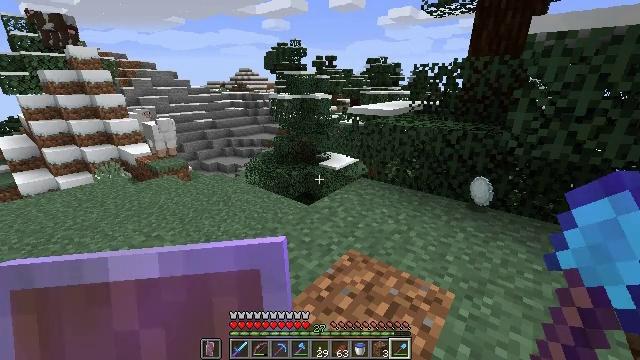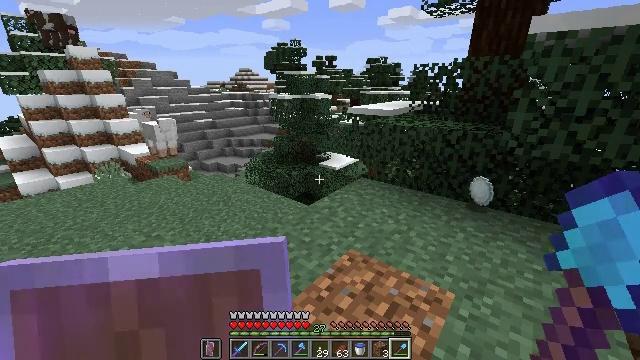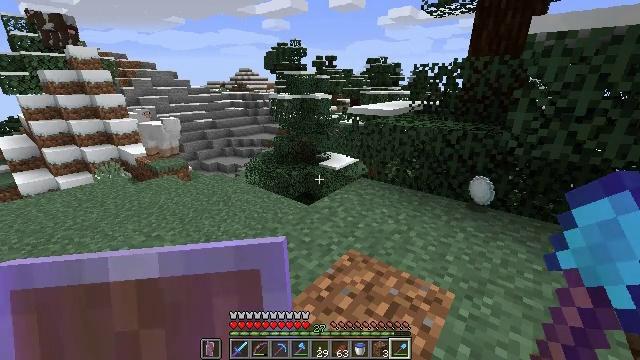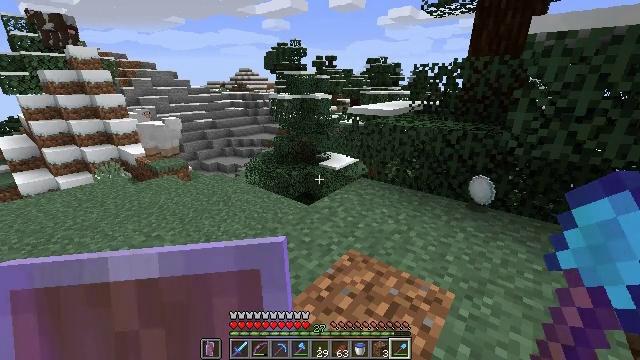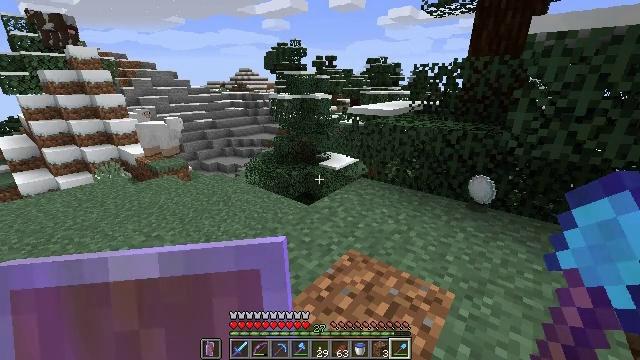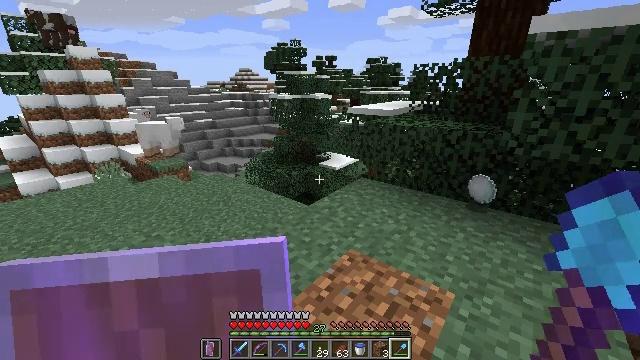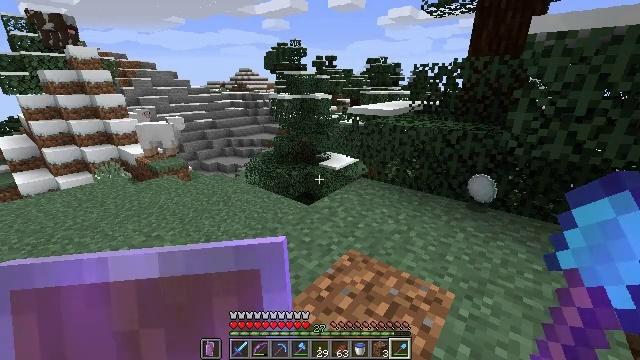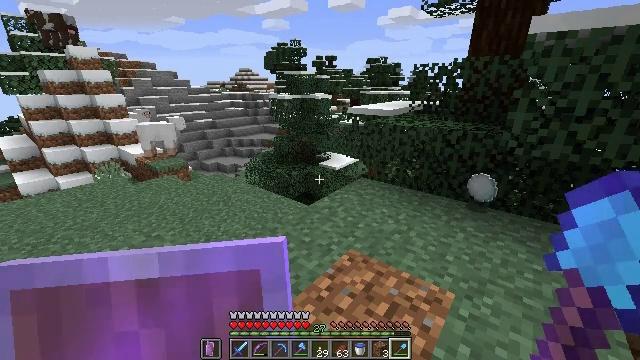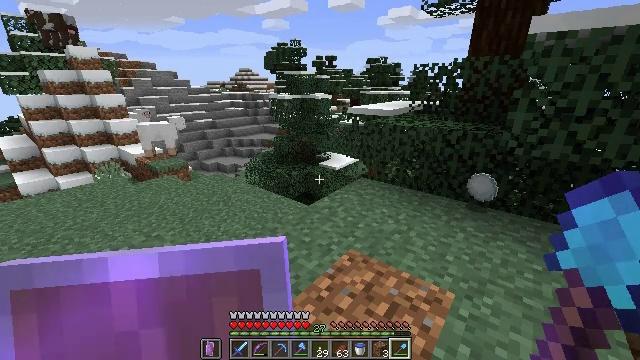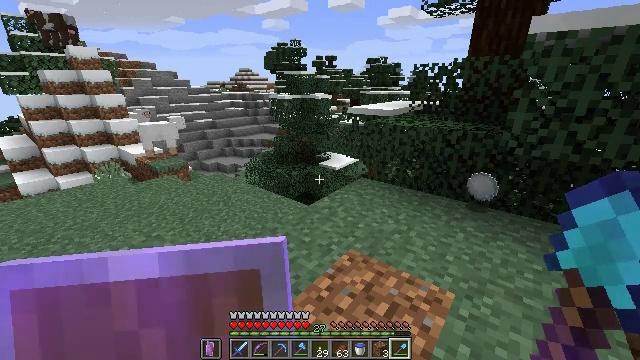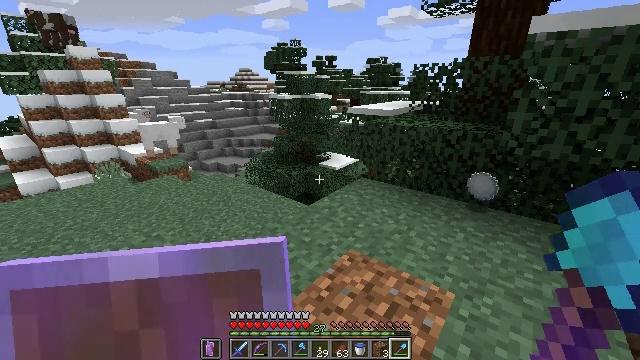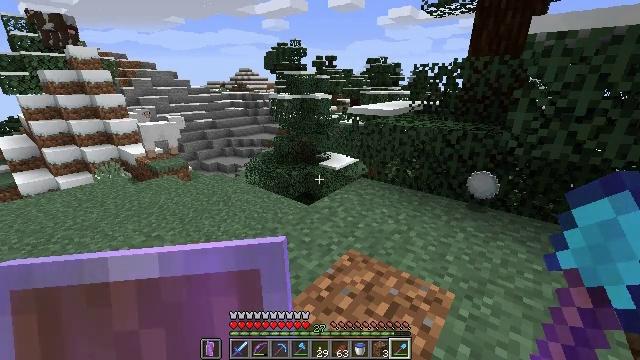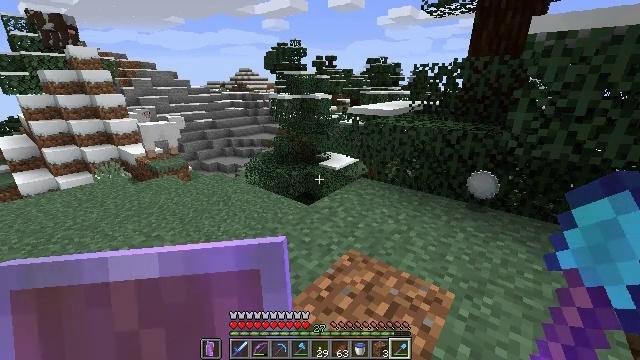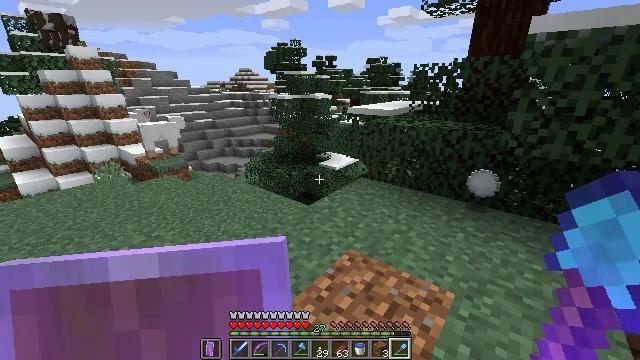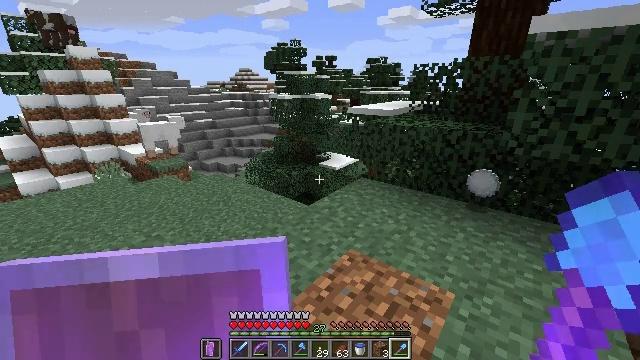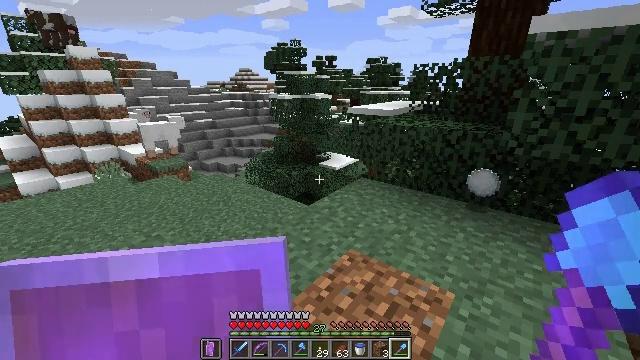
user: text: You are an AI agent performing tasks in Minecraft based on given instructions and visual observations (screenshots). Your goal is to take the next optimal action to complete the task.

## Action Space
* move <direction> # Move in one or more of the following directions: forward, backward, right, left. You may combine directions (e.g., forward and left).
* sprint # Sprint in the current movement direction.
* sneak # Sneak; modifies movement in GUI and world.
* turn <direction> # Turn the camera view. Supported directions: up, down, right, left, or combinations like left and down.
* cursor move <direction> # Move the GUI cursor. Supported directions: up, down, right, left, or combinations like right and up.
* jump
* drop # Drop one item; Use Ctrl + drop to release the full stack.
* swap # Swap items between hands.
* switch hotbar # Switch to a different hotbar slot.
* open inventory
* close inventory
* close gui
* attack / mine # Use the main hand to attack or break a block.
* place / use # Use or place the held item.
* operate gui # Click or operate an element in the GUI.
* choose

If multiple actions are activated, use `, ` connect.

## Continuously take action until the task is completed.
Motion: motion action
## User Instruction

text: Dig up the snow layers.
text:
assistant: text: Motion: no_op
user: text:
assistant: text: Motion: no_op
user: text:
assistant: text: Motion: no_op
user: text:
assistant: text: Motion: no_op
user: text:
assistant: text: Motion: no_op
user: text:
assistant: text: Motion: no_op
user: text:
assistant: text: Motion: no_op
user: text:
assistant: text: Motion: no_op
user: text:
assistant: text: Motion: no_op
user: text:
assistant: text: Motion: no_op
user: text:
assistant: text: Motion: no_op
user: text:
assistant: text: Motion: no_op
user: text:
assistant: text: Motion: no_op
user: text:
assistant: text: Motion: no_op
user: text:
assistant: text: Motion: no_op
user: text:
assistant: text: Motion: no_op
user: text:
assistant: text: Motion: no_op
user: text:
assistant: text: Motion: no_op
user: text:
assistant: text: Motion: no_op
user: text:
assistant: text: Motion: no_op
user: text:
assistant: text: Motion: no_op
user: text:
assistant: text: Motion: no_op
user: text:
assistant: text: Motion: no_op
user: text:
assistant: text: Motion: no_op
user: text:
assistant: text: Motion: no_op
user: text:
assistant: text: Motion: no_op
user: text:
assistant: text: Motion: no_op
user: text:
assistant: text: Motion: no_op
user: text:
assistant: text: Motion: no_op
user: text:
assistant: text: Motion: no_op